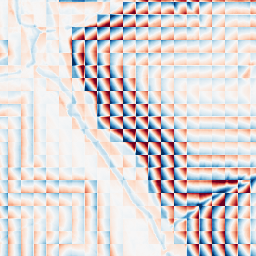
Category: wavelet
Decomposition family: wavelet_biorthogonal
Decomposition parameters: wavelet: bior1.3
level: 4
Upsampling method: sinc_blackman
Upsampling parameters: scale: 8
kernel_size: 16
Upsampling scale: 8